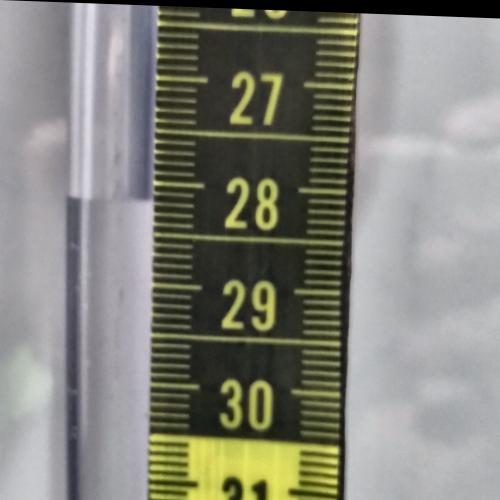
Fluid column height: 28.2 cm